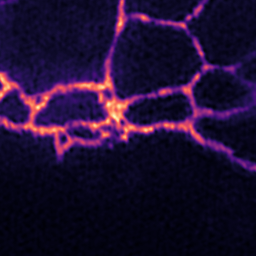
Label: Super-resolution ER image